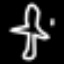
Label: airplane